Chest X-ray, PA view. Patient: 22 years old, sex M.
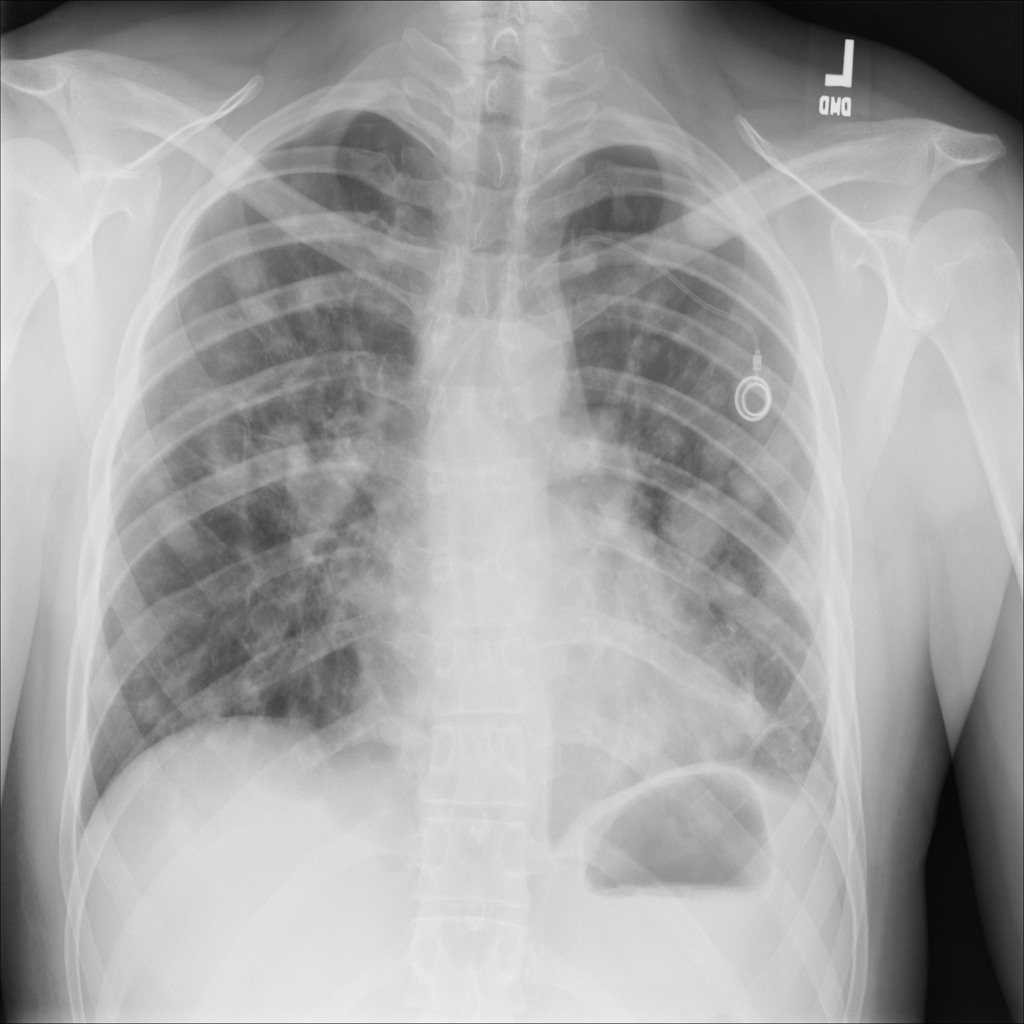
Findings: Effusion, Nodule